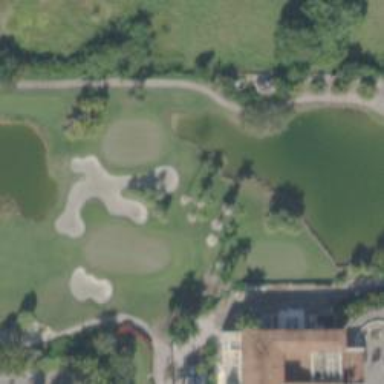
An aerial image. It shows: Golf hole.